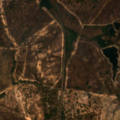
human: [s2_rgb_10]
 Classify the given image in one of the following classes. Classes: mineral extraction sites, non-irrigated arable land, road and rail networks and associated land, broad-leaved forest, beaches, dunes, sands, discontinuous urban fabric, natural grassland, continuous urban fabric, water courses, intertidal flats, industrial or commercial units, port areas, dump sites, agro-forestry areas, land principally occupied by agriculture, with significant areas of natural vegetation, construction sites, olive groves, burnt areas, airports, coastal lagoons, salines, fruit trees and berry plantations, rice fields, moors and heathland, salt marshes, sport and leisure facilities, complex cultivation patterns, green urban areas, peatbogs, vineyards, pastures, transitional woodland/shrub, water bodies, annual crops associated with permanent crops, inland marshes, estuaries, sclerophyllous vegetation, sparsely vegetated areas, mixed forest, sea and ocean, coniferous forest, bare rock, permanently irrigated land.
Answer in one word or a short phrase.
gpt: pastures, annual crops associated with permanent crops, agro-forestry areas, broad-leaved forest, transitional woodland/shrub